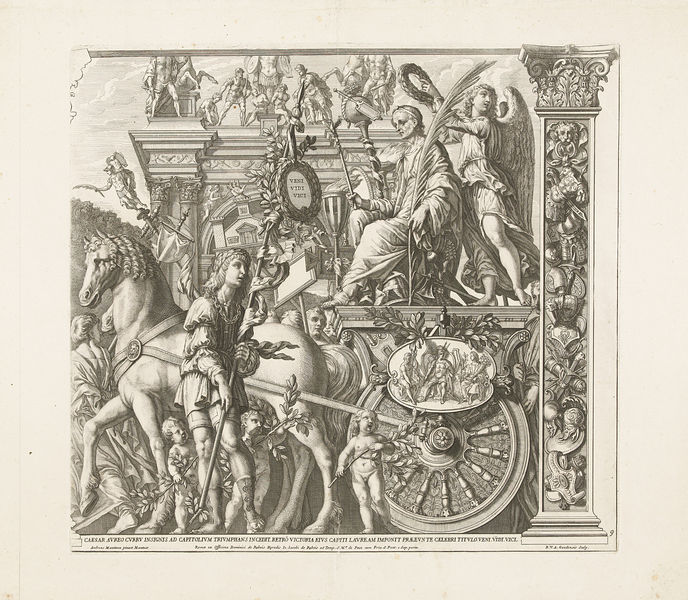
Titel: Triomfwagen met Julius Caesar
Künstler: Robert van Audenaerd
Standort: Amsterdam
Institution: Rijksmuseum
Schlagwörter: säule, pferd, engel, putte, zaumzeug, rad, wagen, kaiser, lanze, palmwedel, kranz, viel, heer, sieg, ross, streitwagen, rösser, putten, pute, waagen, triumpfbogen, caesar, zäsar, palmzeig, veni vidi vici